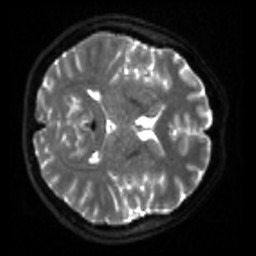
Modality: sbref
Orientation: axial
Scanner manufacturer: siemens
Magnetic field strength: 3 T
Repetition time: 4 s
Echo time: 0.0594 s